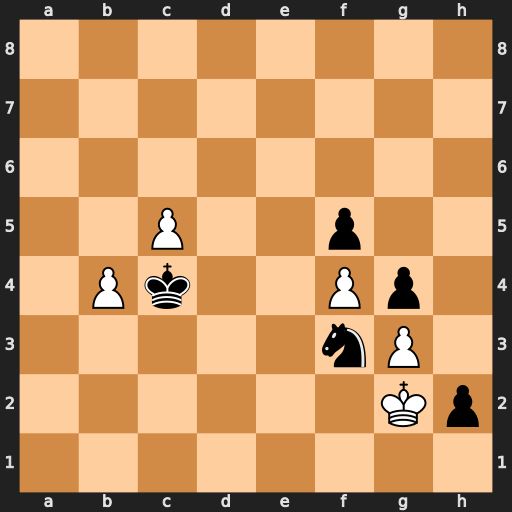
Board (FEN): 8/8/8/2P2p2/1Pk2Pp1/5nP1/6Kp/8
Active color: w
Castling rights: -
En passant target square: -
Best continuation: c6 h1=R Kxh1